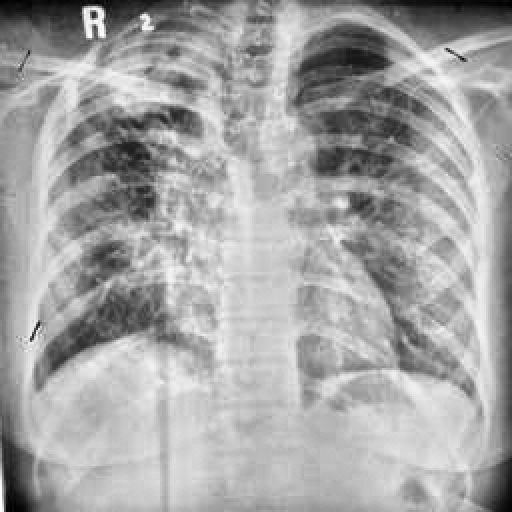
Finding: TUBERCULOSIS